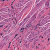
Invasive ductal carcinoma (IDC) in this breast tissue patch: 1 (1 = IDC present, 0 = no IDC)